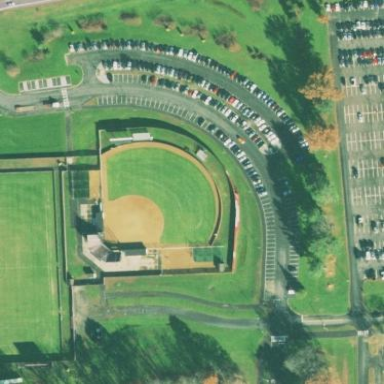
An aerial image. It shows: Softball pitch for leisure and sport activities.